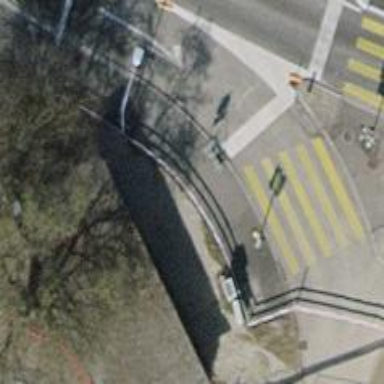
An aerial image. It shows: Kerb serving as barrier.